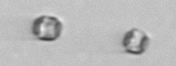
Label: Thalassiosira_sp_aff_mala